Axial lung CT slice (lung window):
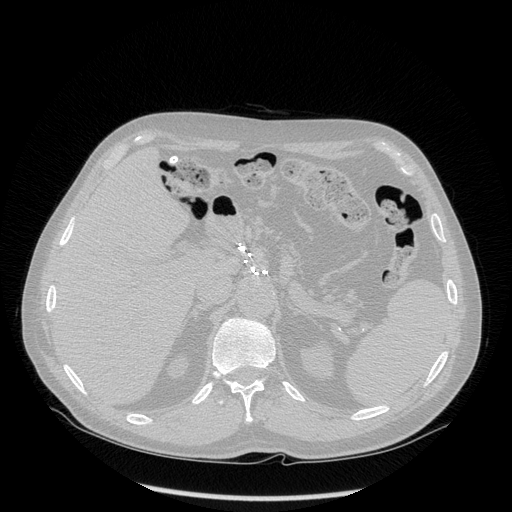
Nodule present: no